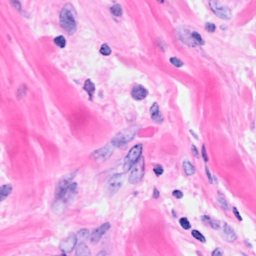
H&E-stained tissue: Breast